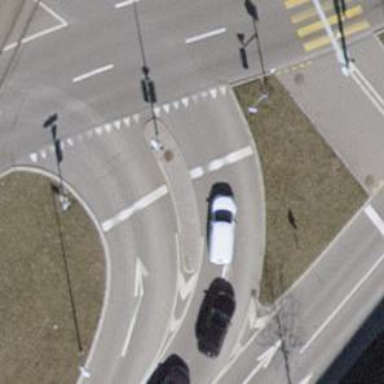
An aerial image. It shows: Asphalt road at the secondary link level.